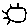
Label: sun